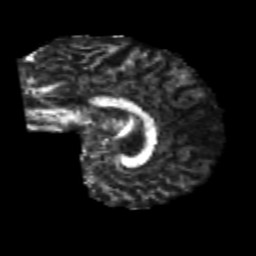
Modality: FA
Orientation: sagittal
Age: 21
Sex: male
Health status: healthy
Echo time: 0.074 s